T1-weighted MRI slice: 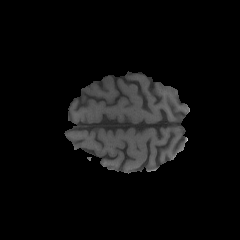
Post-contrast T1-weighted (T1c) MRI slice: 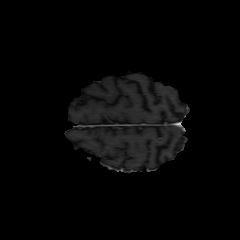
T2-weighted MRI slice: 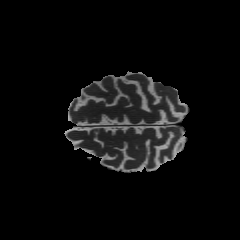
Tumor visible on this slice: no